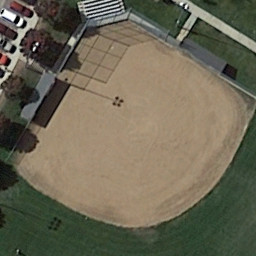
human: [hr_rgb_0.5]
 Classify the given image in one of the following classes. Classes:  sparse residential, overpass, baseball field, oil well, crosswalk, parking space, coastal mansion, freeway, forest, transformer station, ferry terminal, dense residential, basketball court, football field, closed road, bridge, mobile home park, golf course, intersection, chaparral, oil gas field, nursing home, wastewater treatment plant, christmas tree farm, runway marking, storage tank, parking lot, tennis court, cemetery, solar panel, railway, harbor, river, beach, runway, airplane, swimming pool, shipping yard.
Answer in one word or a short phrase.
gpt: baseball field